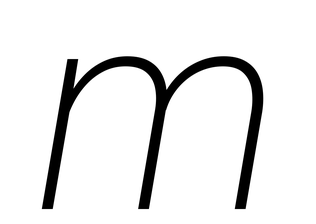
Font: Roboto-Italic_ExtraLight_Italic